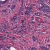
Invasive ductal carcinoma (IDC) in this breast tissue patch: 1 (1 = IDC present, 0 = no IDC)